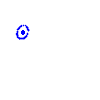
Particle: kaon